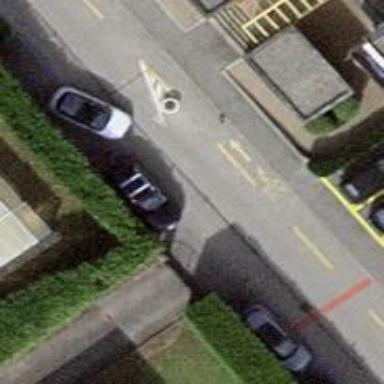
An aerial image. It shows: Residential road with asphalt surface. There is opposite lane cycleway on the left side.